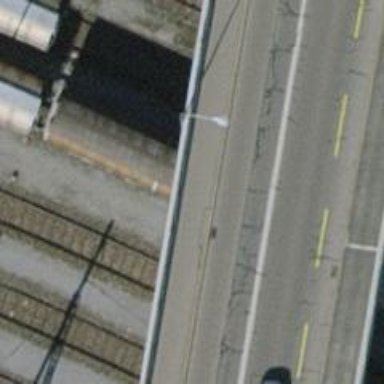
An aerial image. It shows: Single railway spur track.